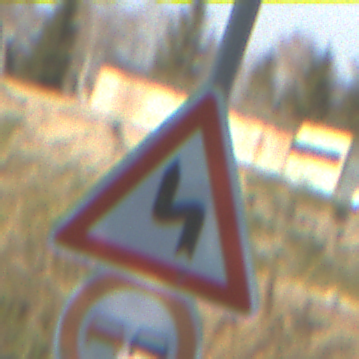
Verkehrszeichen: DoppelkurveZunaechstLinks
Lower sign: Ueberholverbot
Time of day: MorningAfternoon
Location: Outdoor (Nature)
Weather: Clear
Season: NotSpecified
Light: Natural